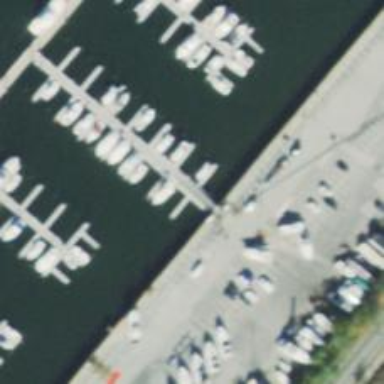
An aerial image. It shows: Pier with mooring facilities.